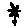
Label: flower